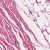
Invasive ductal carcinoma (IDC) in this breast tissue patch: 0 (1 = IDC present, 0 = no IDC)